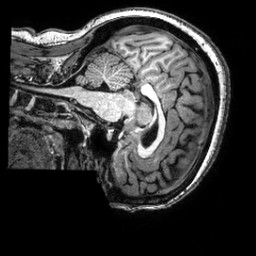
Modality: T1w
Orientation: sagittal
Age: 54
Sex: female
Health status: healthy